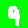
Digit: 9